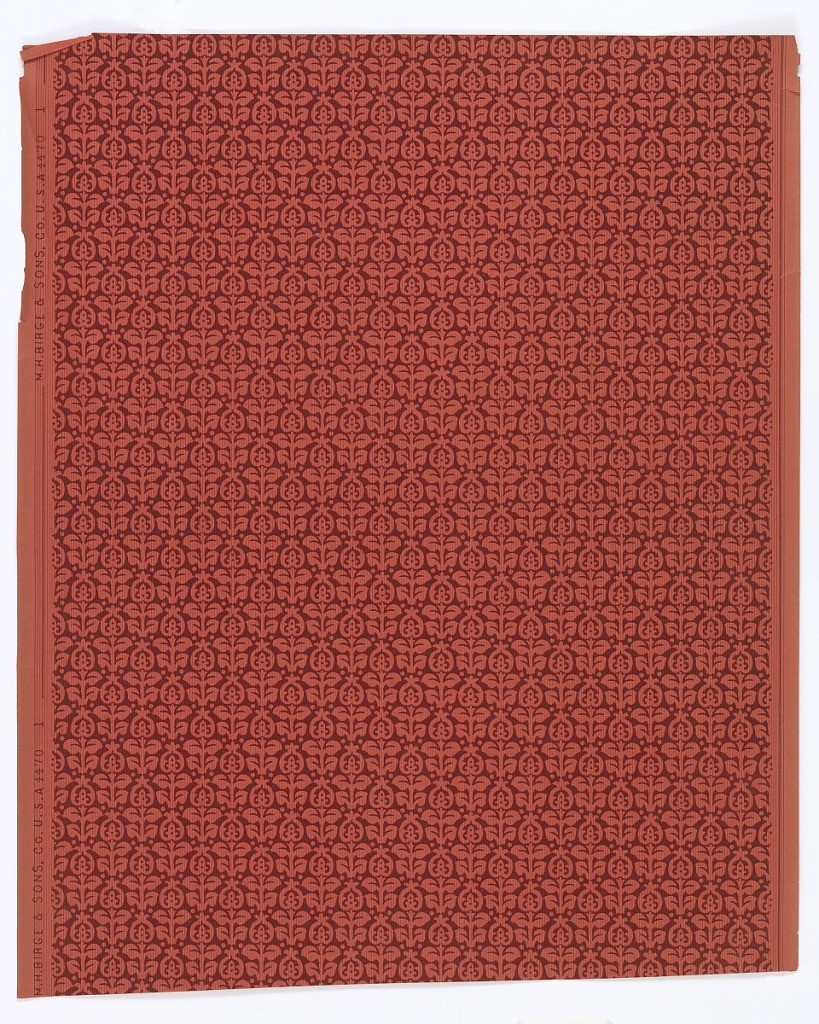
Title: Sidewall
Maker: M.H. Birge & Sons Co., 1834
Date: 1890–1920
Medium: Machine-printed on ingrain paper
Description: All-over pattern of tiny stylized flower and stalk, printed in deep red on red ingrain paper.